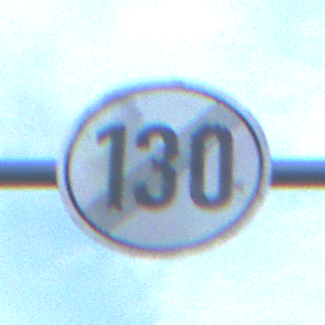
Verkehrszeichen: EndeGeschwindigkeit130
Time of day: MorningAfternoon
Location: Outdoor (Nature)
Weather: PartlyCloudy
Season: NotSpecified
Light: Natural